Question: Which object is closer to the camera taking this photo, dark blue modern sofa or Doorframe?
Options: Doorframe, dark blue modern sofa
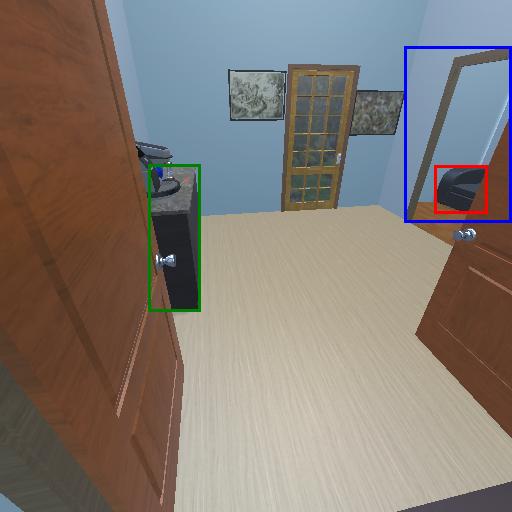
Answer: Doorframe